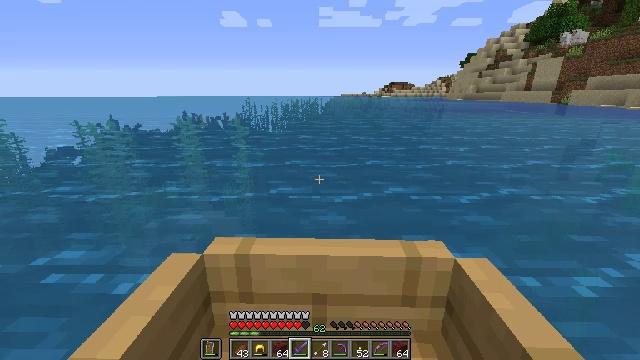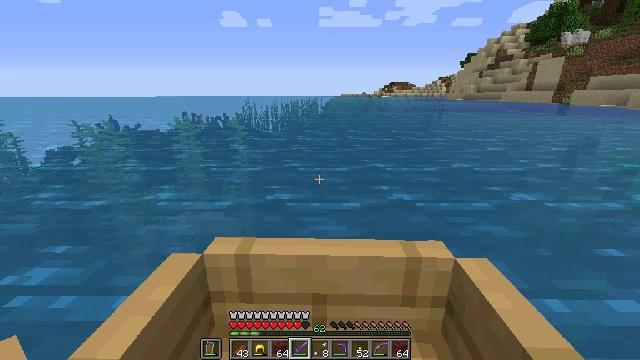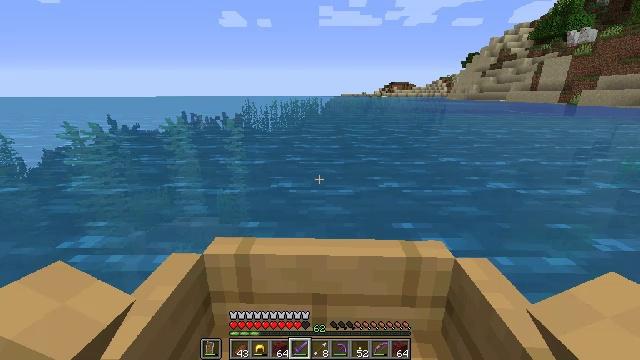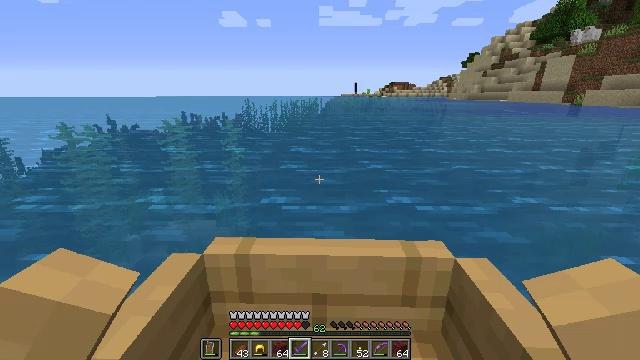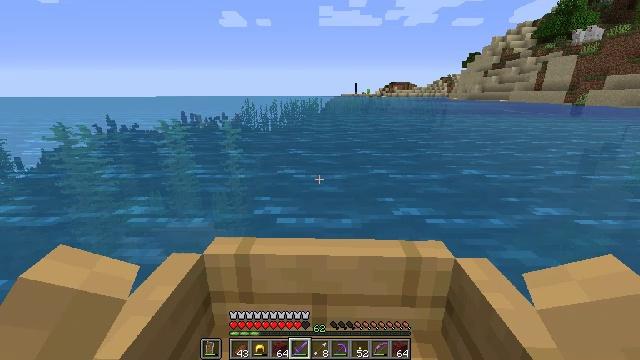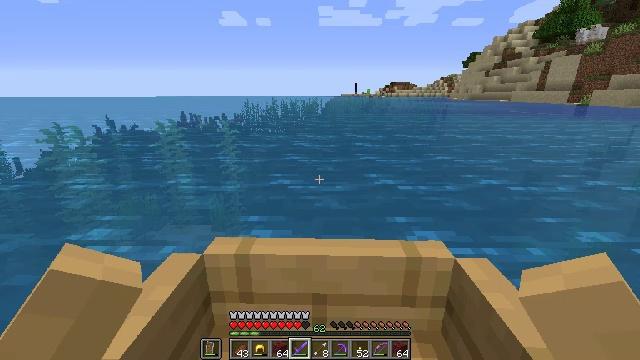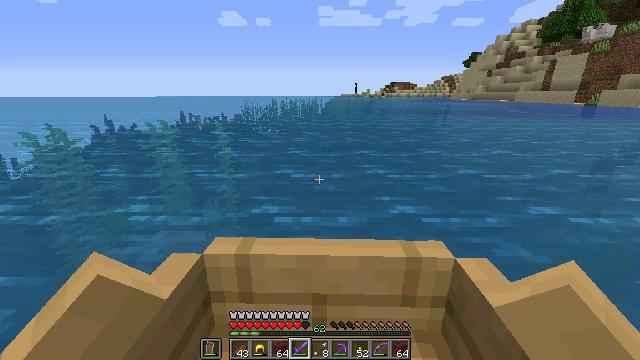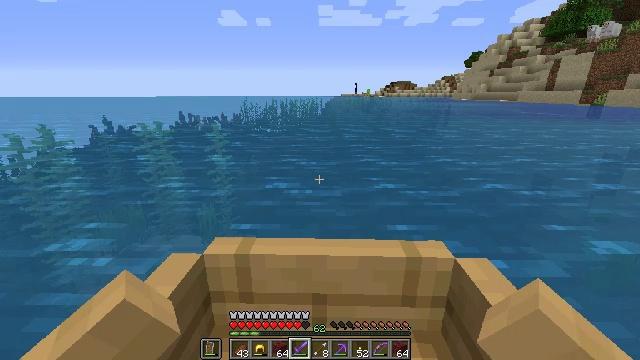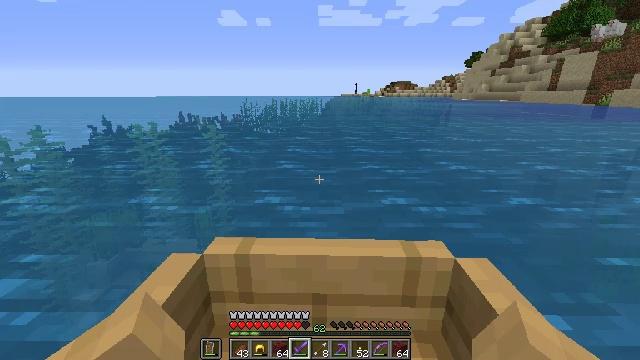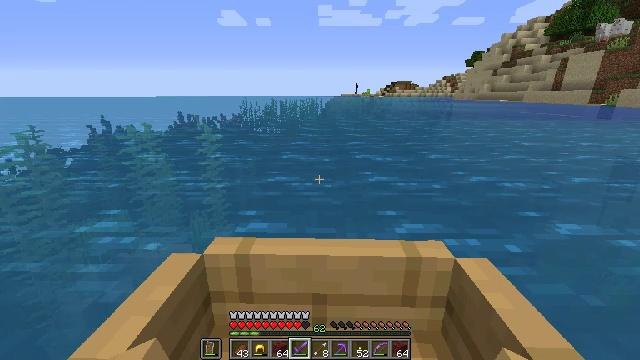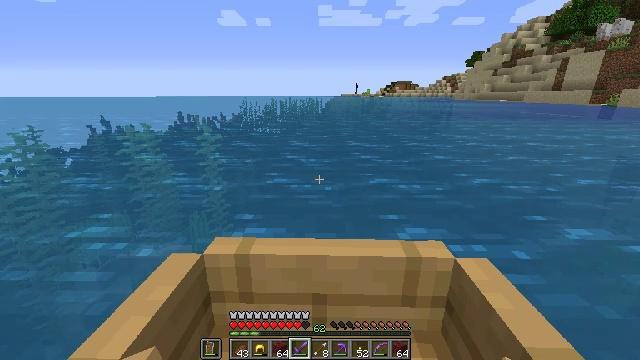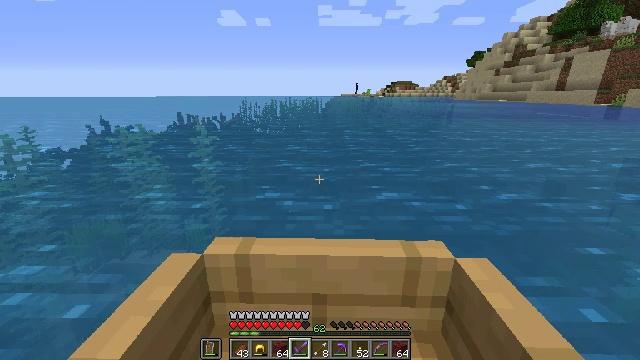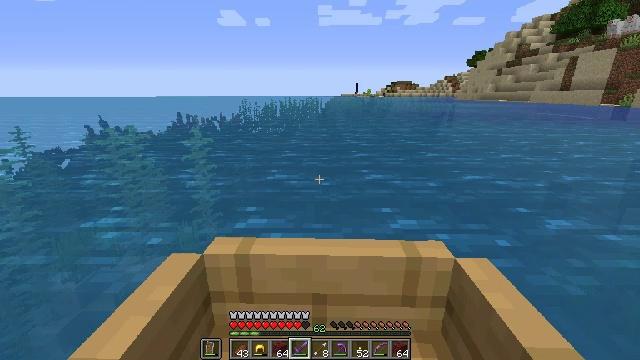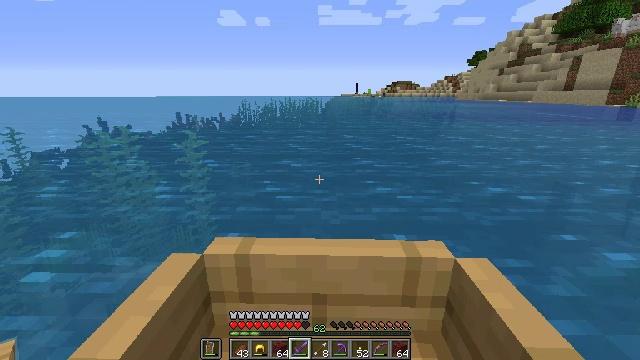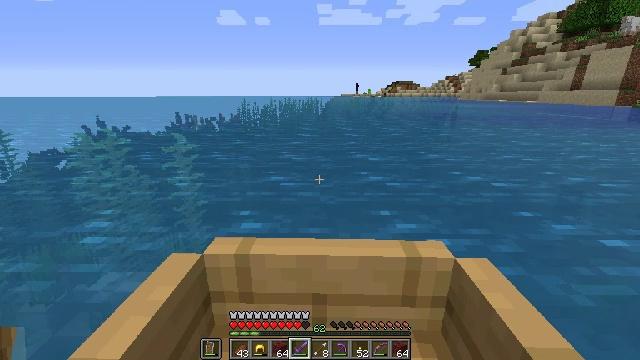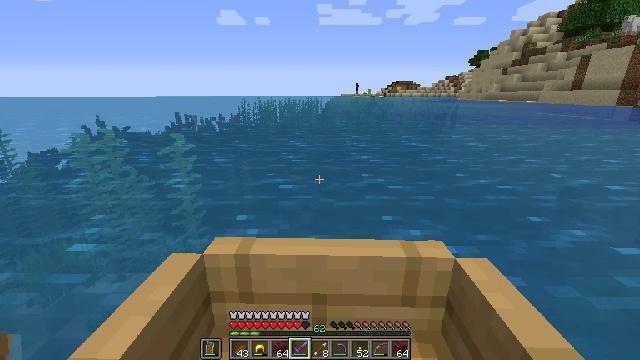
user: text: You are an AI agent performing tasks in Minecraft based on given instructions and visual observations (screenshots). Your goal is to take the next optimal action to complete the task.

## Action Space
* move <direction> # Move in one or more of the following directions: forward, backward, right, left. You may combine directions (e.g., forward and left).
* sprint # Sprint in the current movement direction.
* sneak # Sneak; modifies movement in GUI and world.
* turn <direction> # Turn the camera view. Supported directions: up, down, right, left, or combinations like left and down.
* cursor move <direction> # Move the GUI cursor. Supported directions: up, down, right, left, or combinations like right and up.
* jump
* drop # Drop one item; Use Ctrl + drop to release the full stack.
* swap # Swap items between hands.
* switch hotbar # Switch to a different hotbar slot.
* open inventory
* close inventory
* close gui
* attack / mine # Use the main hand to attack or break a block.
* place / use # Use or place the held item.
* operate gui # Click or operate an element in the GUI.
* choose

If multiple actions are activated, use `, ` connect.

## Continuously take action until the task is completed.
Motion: motion action
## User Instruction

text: Attack the ender chest to collect it.
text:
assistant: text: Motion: move forward
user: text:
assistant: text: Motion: move forward
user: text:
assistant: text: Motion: move forward
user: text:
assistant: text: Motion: move forward
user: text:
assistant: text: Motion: move forward
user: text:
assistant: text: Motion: move forward
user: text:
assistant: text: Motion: move forward
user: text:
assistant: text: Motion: move forward
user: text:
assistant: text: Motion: move forward
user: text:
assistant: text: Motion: move forward
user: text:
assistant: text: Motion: move forward
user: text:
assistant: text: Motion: move forward
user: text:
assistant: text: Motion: move forward
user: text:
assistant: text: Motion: move forward
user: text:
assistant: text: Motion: move forward
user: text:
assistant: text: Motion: move forward
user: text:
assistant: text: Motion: move forward
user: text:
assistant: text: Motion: move forward
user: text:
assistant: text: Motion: move forward
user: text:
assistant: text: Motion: move forward
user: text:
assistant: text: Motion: move forward
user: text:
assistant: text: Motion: move forward
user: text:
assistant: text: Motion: move forward
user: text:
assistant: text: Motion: move forward
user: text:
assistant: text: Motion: move forward
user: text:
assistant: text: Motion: move forward
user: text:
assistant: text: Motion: move forward
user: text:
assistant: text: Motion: move forward
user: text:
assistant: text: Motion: move forward
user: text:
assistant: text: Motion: move forward